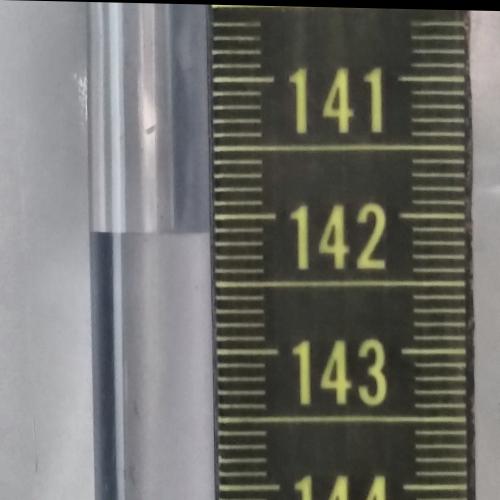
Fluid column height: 142.1 cm